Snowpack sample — Snodgrass Mountain, Crested Butte, Colorado (2/4/25, 12:06 PM MST)
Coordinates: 38.923, -106.968
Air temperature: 35 °F
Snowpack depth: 80 cm
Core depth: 30 cm
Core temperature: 35.6 °F
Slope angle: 14°, slope face: 78°
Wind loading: low
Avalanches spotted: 0
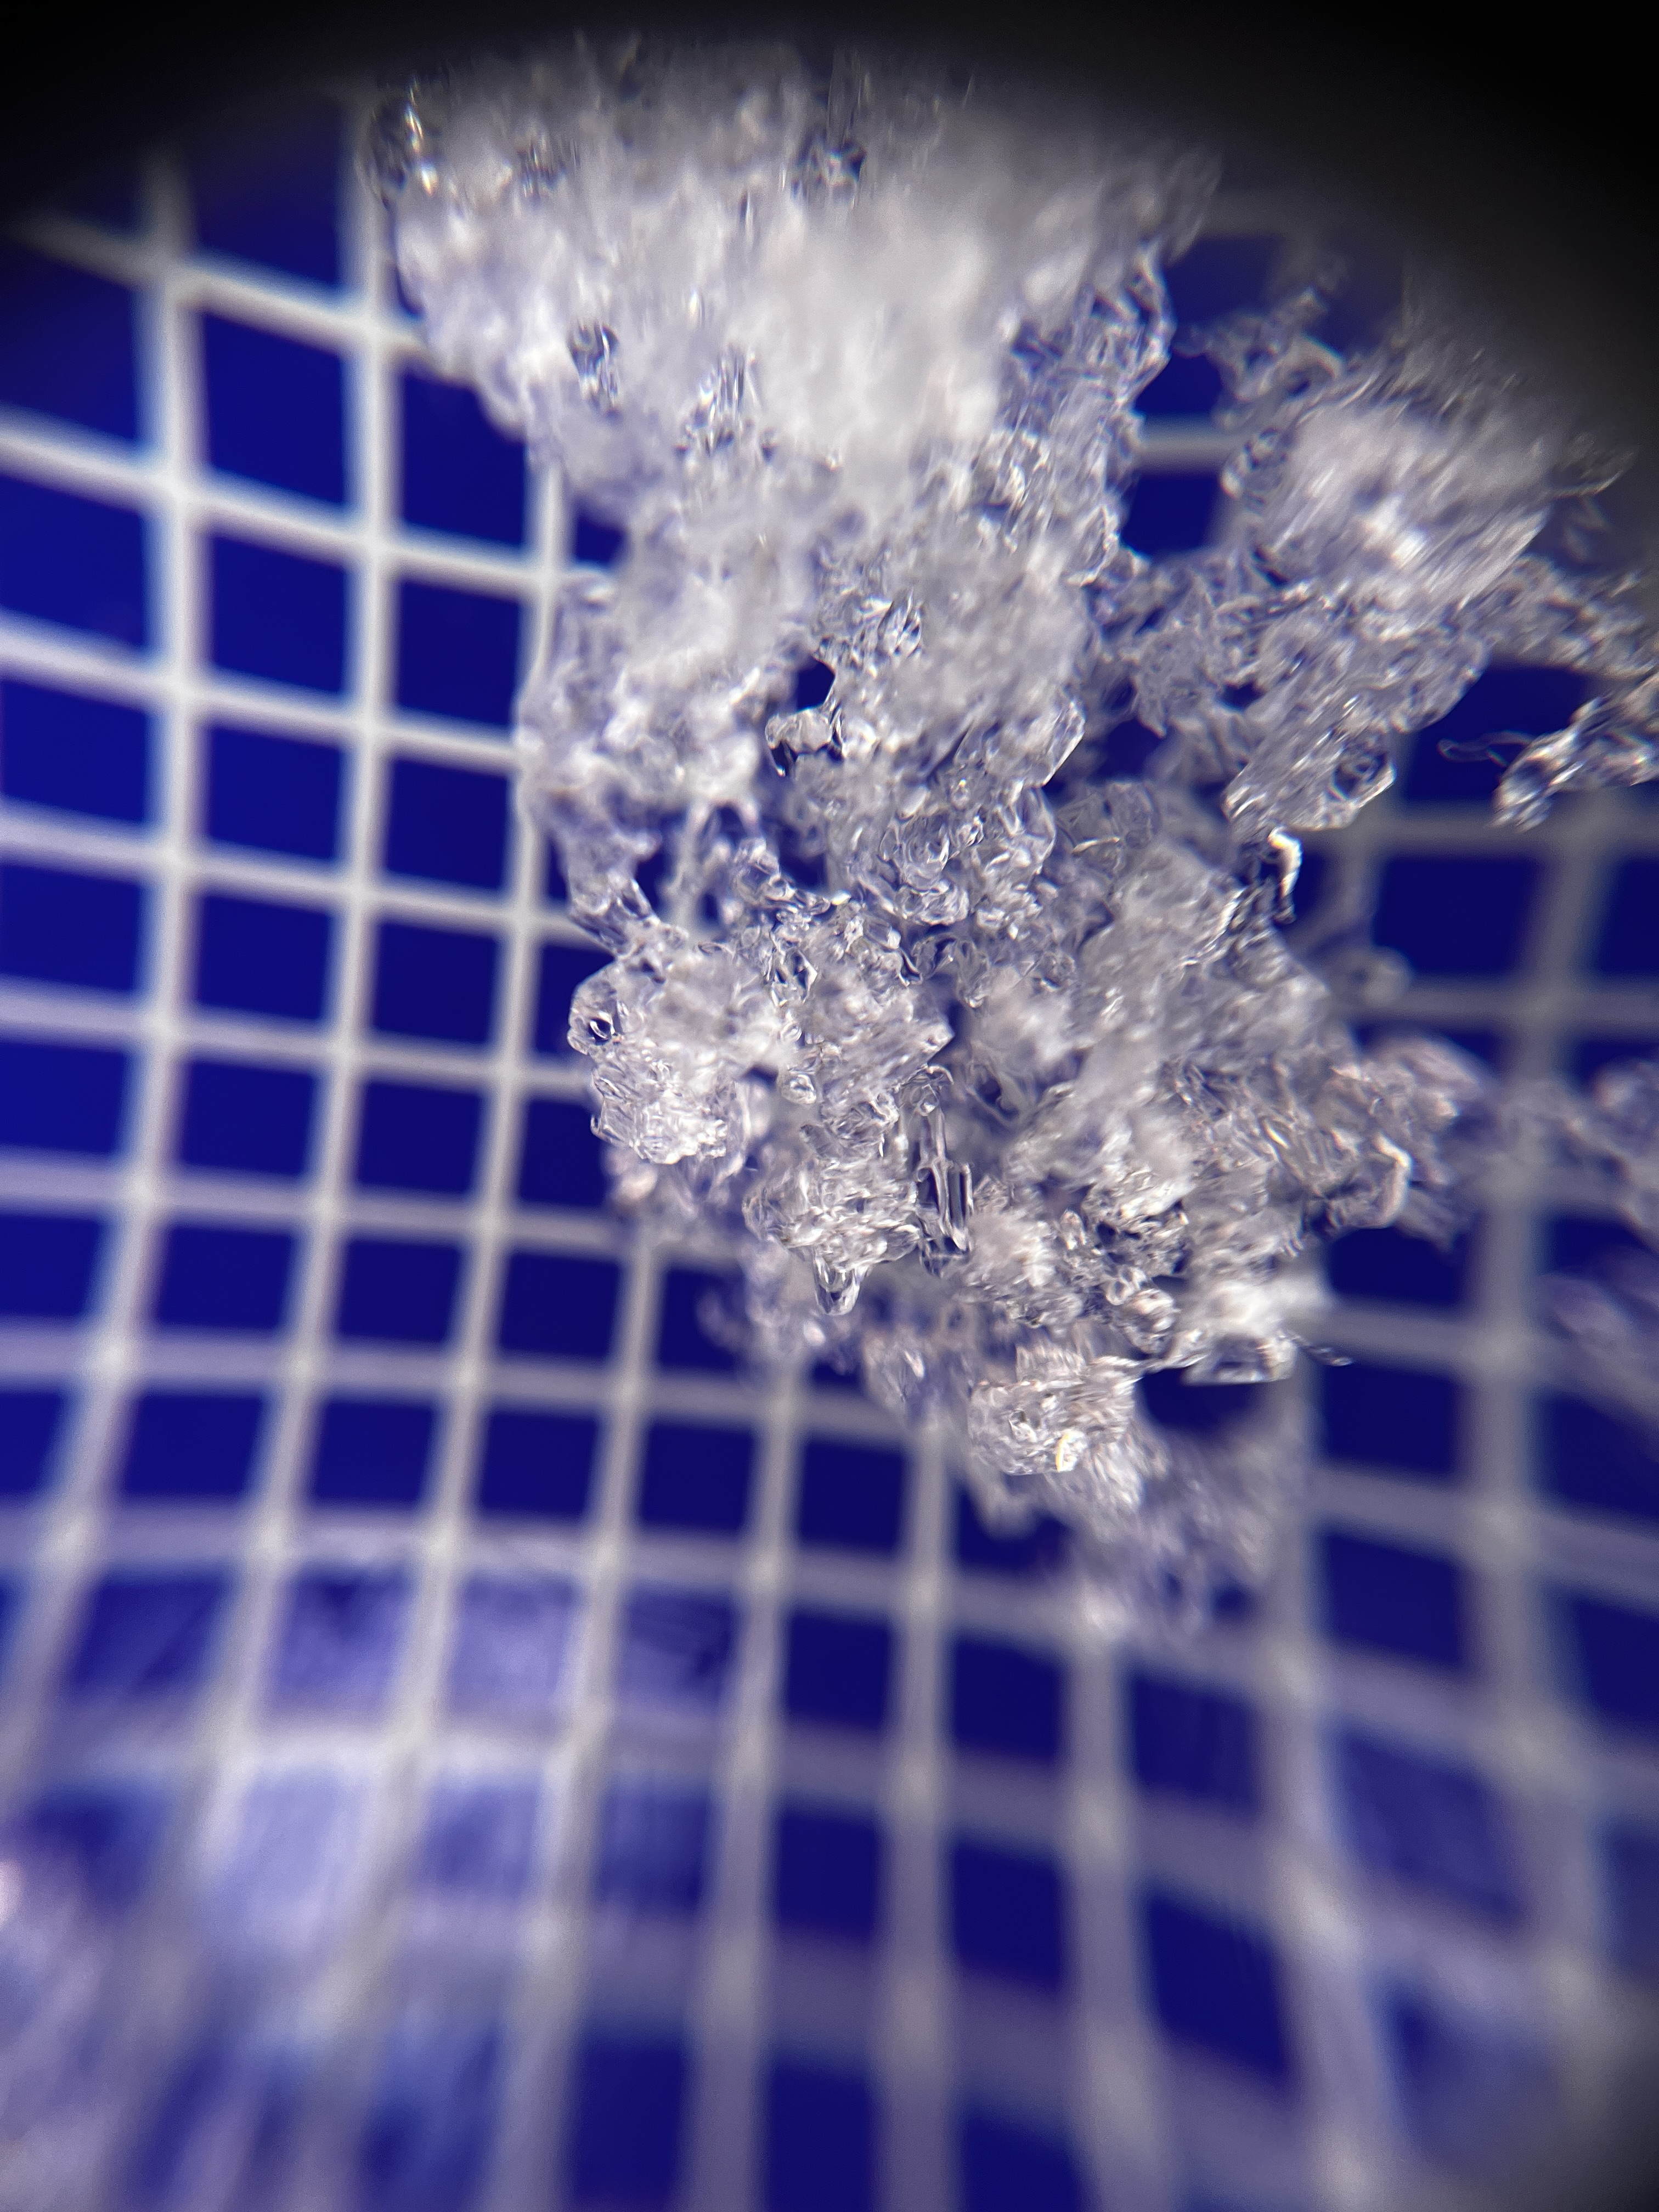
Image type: magnified_profile
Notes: No avalanches nearby, unusually warm weather for the last month reported by residents, Collected 25 yards from treeline